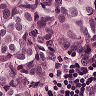
Metastatic tissue present: yes